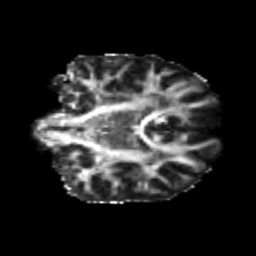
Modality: FA
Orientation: coronal
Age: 21
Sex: male
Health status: healthy
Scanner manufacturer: philips
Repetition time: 7.386 s
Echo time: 0.08599 s